Question: I recently started experiencing an unusual issue with vim on my work machine. If I do a git blame/log/show, I can no longer scroll through the results with my arrows keys. I can still use any other vim command (search, scroll to bottom, scroll x pages, etc.). There is also this --MORE-- message that is now being shown at the bottom of the screen which I think might have something to do with it. I have tried resetting my .vimrc and this did not resolve the issue. I have attached a screenshot of the issue.
Thanks!
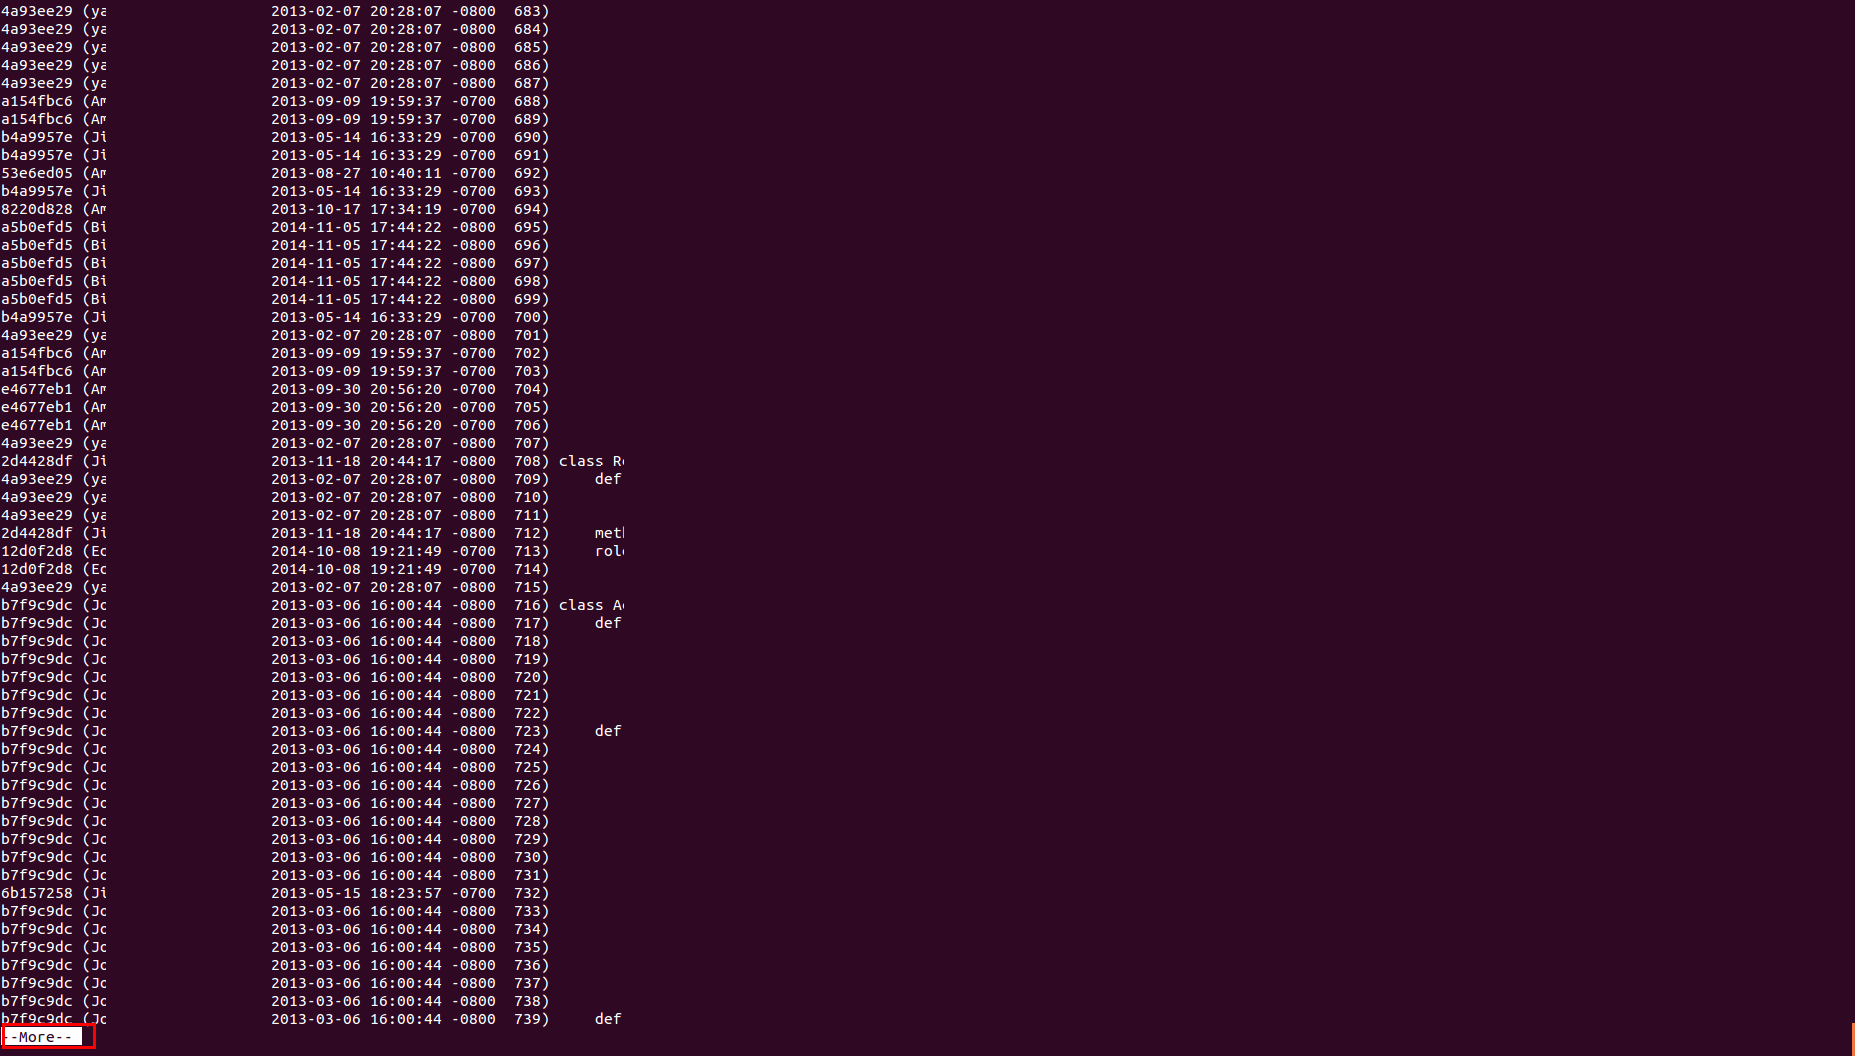
Answer: If 'git' detects that its output will be long, it sends it through a pager. Typically, this will be 'less', but it looks like in your case the inferior 'more' is being used.
You can set your preferred pager via the 'PAGER' environment variable. Try 'echo $PAGER' to see what it's set to, and add 'export PAGER=less' (or just 'export PAGER=') to your shell startup file to make the change. (Don't set it to 'vim'; 'vim' is an editor, not a pager, and you cannot pipe stuff into it.)